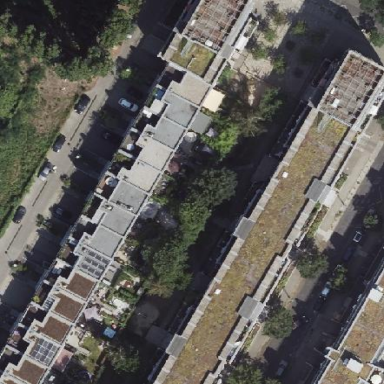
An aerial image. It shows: Flat-roofed terrace building.